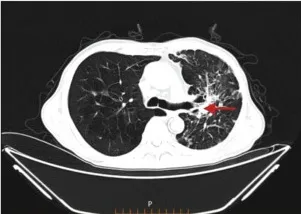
Chest CT on 19 August 2022. (A) The primary focus of cancer in the right lung was stable.
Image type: radiology (ct)